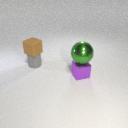
small gray rubber cylinder behind small purple metal cube